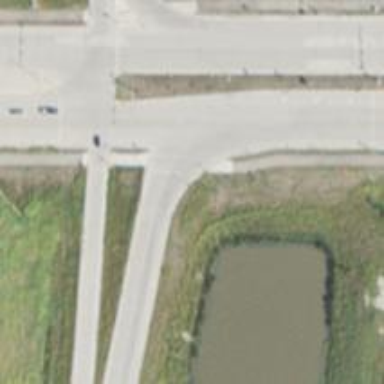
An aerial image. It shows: Marked crossing on path.